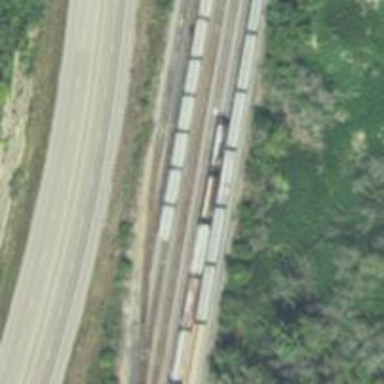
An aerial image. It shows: Railway yard in service.